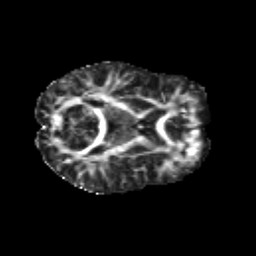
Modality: FA
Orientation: axial
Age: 10
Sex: male
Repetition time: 9.4 s
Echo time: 0.089 s